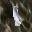
Label: 1